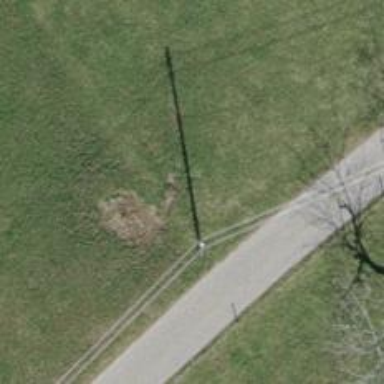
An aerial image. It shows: Minor power line.